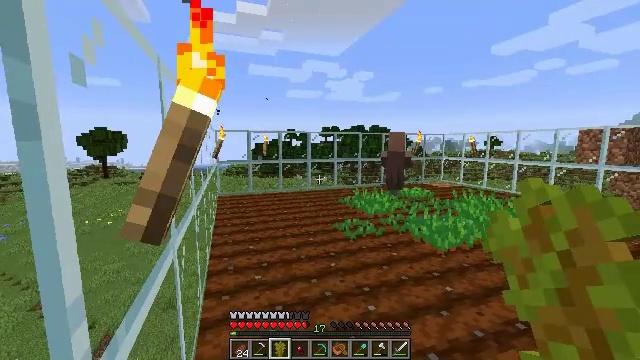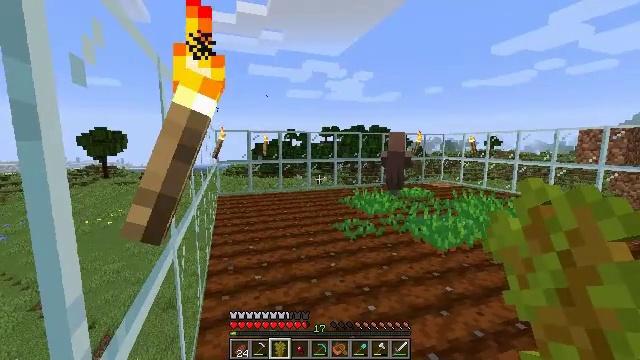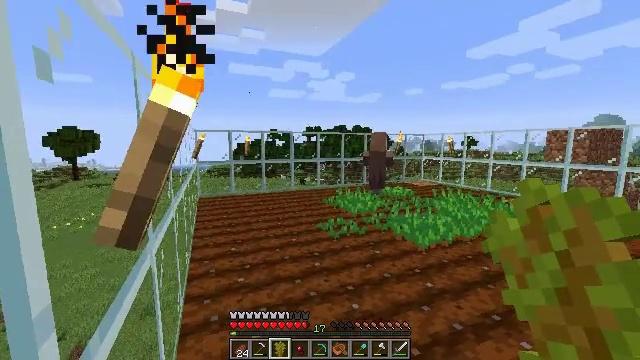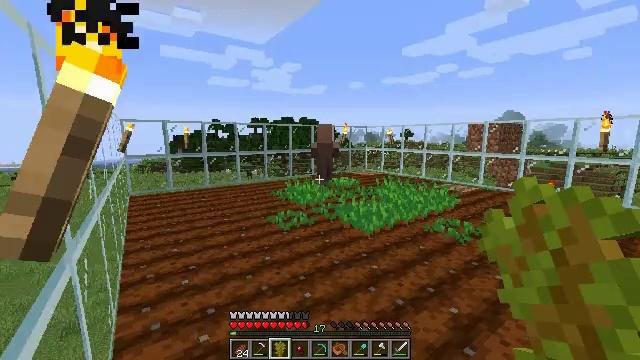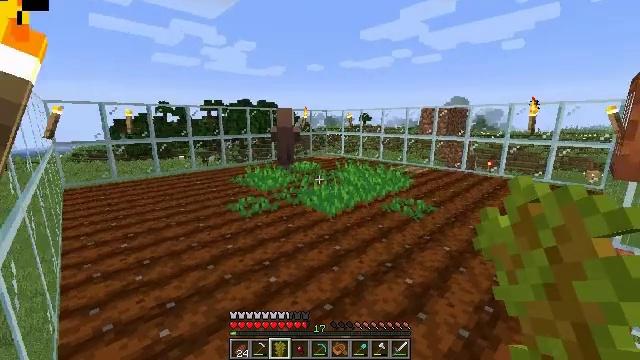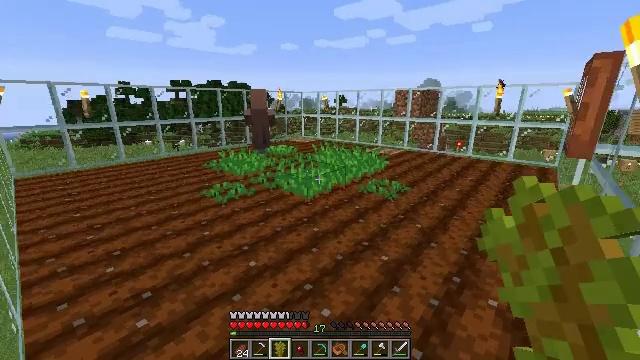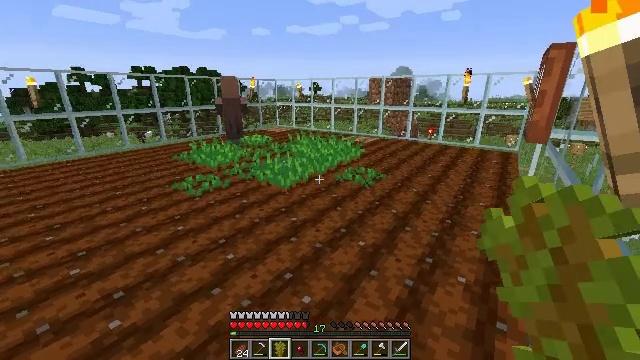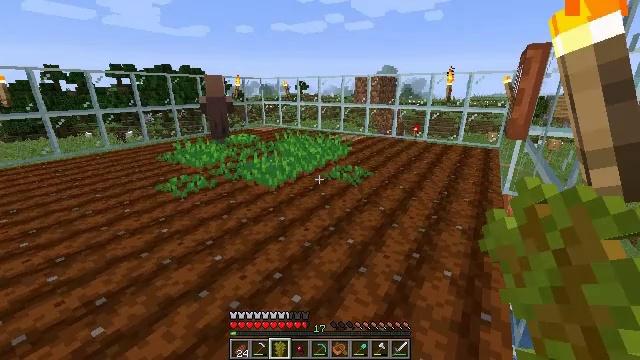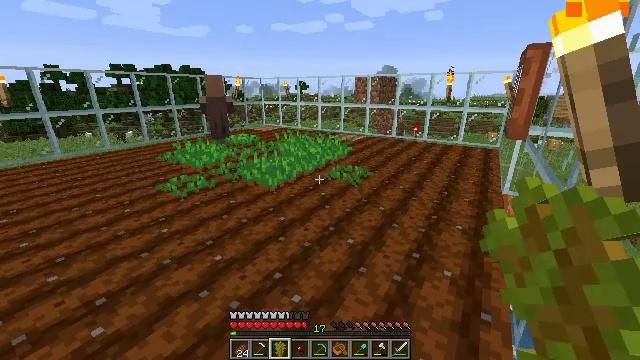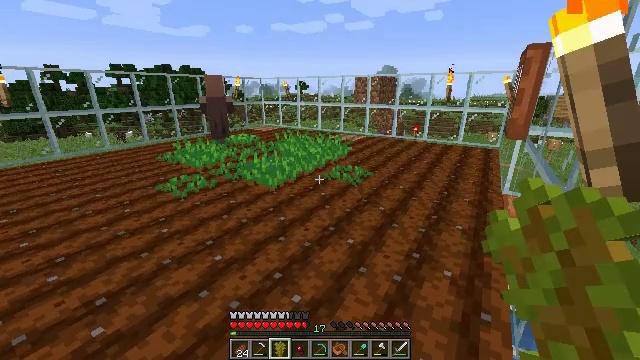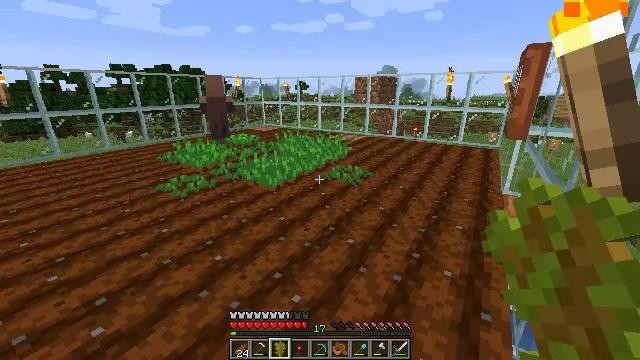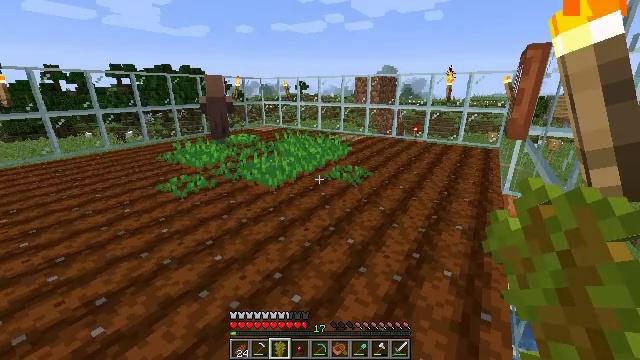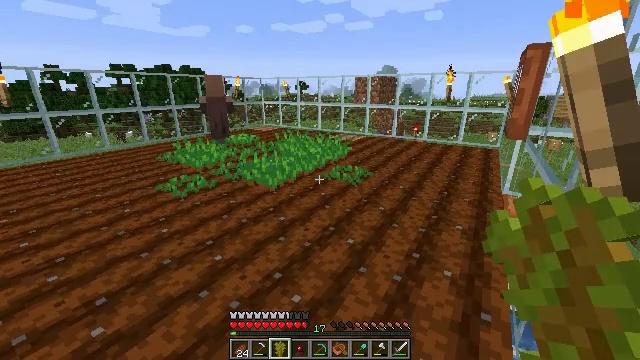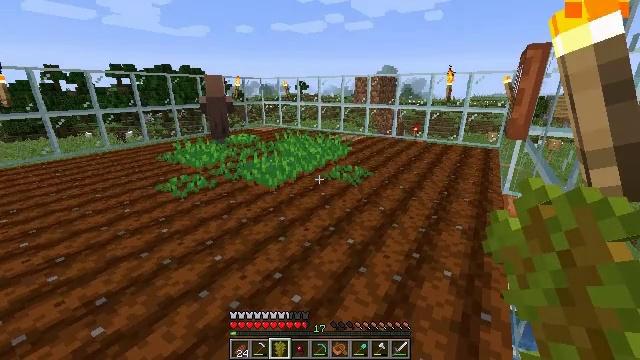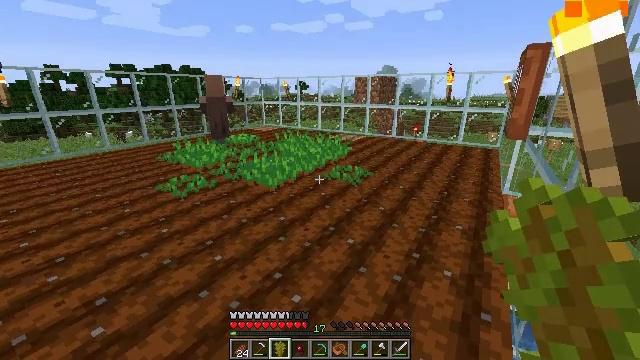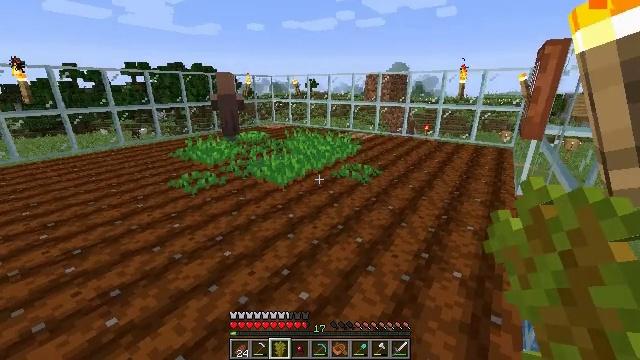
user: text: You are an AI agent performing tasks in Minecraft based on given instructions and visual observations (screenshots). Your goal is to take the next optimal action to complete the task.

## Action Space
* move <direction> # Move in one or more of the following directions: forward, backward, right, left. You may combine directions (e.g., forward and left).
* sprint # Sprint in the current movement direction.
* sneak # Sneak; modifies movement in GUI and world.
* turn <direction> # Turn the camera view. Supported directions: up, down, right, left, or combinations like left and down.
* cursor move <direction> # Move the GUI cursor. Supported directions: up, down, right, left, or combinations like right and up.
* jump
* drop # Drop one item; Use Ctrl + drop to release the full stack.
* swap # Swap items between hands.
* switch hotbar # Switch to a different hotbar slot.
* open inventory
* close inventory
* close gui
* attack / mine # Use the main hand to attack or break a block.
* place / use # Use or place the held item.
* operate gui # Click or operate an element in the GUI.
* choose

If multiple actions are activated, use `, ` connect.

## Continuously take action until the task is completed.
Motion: motion action
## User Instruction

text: Drop an acacia sapling.
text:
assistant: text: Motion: no_op
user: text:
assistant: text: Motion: turn right
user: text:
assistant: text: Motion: turn right and down
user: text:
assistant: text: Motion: turn right and down
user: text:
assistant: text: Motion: turn right and down
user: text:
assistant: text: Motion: turn right and down
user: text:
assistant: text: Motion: turn right
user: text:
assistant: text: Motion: no_op
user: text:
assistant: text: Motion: no_op
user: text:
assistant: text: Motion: no_op
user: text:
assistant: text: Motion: no_op
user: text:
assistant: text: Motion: no_op
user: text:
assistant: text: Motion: no_op
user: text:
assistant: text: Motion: no_op
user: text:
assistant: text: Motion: turn left
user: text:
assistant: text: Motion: turn left
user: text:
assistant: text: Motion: turn left
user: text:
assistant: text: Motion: no_op
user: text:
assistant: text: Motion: no_op
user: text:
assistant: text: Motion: no_op
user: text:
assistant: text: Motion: no_op
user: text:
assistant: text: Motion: no_op
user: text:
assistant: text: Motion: turn left
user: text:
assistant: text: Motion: turn left and up
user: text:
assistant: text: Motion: turn left and up
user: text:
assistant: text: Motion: turn left and up
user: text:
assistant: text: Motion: turn left and up
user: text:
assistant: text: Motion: turn left and up
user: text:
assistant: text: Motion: turn left and up
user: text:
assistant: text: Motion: turn left and up